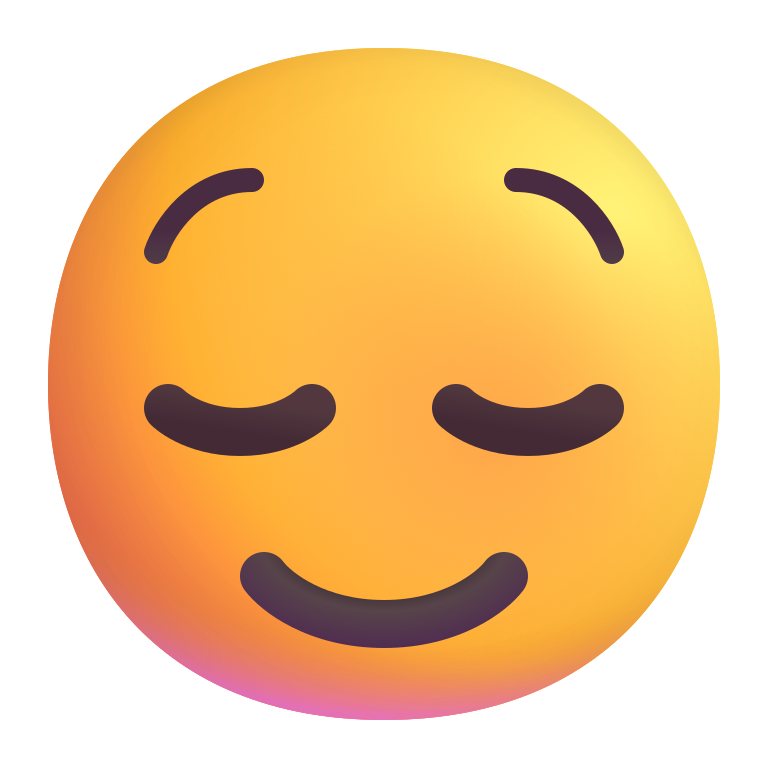
relieved face color